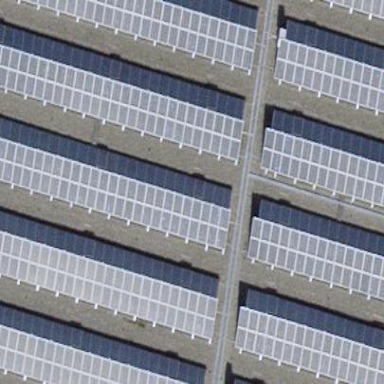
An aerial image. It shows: Solar power generator using photovoltaic method with solar photovoltaic panel types.